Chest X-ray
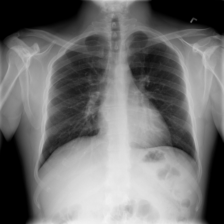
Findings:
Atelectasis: negative
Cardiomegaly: negative
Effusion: negative
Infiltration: positive
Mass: negative
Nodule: negative
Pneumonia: negative
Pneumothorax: negative
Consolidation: negative
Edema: negative
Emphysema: negative
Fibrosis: negative
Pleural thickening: negative
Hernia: negative